Interaction volume radius: 5 \u00c5
Interaction volume height: 35 \u00c5
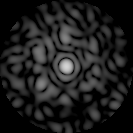
Disorder parameter: 0.7707